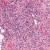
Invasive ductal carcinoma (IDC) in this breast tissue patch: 1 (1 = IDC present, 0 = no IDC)